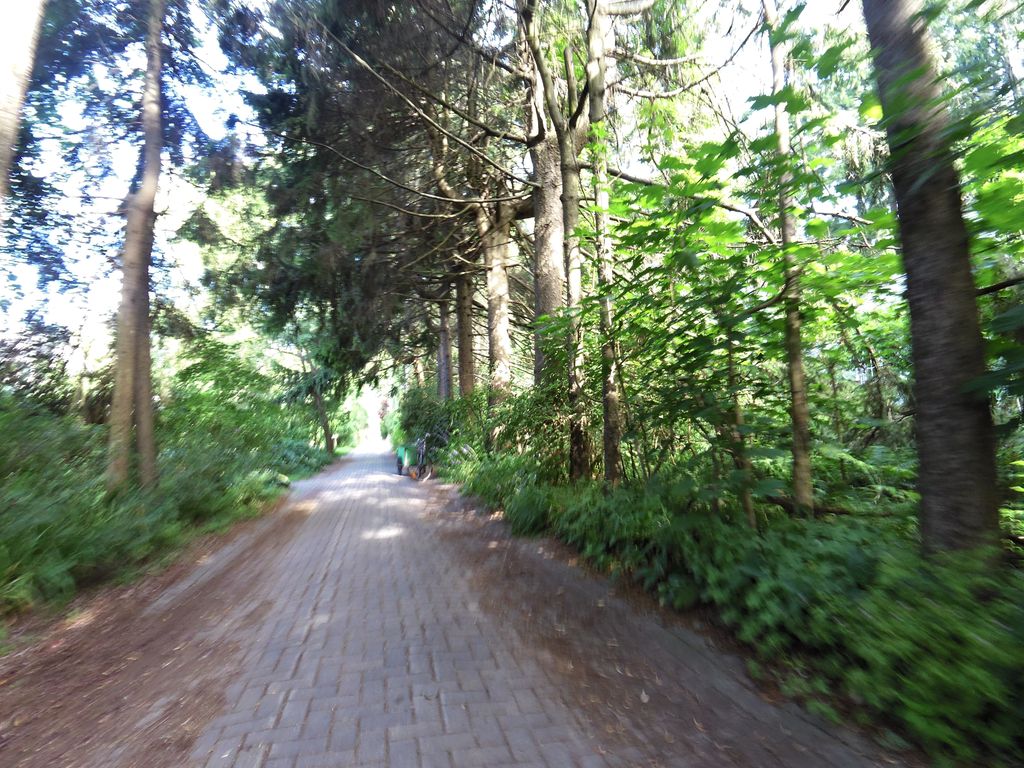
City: toronto